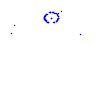
Particle: kaon